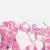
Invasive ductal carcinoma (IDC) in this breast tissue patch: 0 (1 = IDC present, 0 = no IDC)